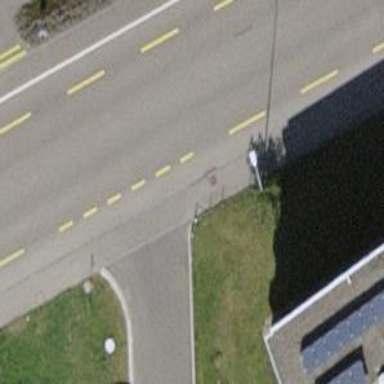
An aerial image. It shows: Residential road with asphalt surface.